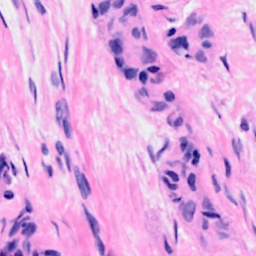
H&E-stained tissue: Breast